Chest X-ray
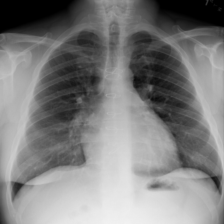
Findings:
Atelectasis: negative
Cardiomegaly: positive
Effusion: negative
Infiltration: negative
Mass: negative
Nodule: negative
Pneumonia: negative
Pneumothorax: negative
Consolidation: negative
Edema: negative
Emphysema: negative
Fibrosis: negative
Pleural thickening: negative
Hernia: negative